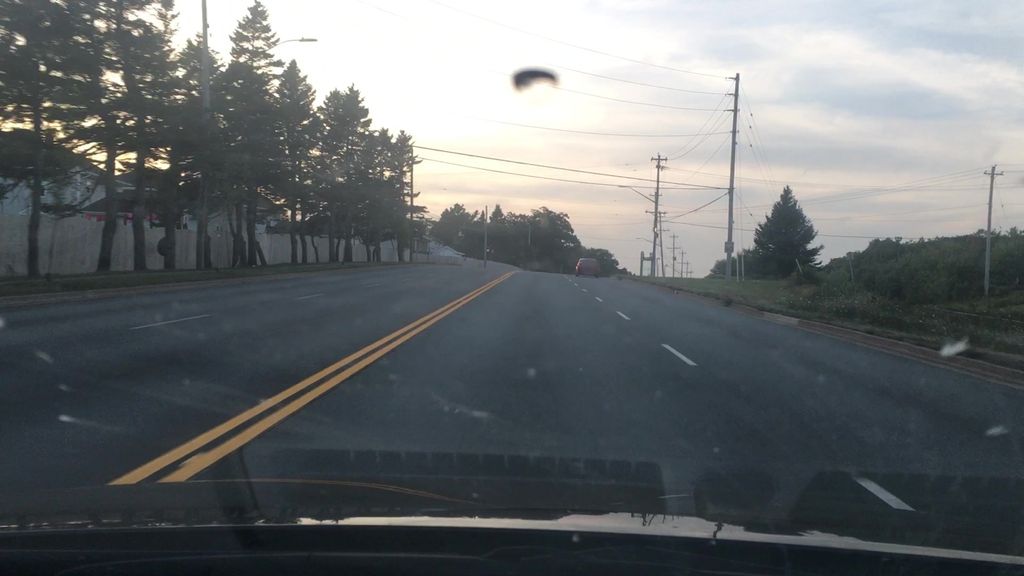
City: halifax